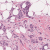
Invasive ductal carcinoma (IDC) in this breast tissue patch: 1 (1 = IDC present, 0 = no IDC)